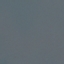
Land use / land cover: SeaLake